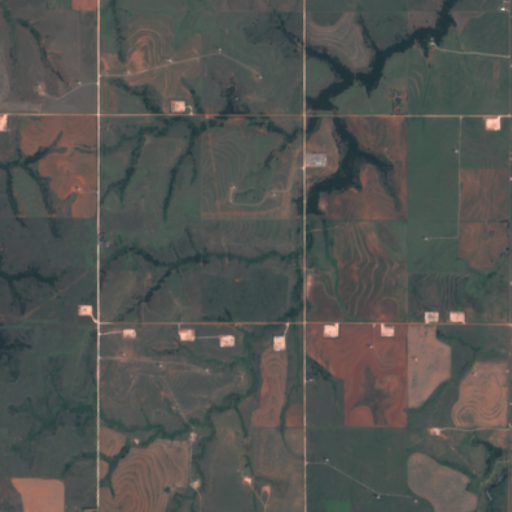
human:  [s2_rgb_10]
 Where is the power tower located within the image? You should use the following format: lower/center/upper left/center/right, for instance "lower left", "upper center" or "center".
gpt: The power tower is located in the lower left of the image.
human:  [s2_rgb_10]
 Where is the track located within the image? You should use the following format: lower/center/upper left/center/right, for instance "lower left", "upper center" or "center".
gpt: There is no track in the image.